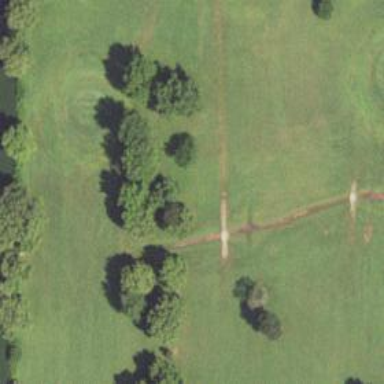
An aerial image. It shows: Pathway for golfing.